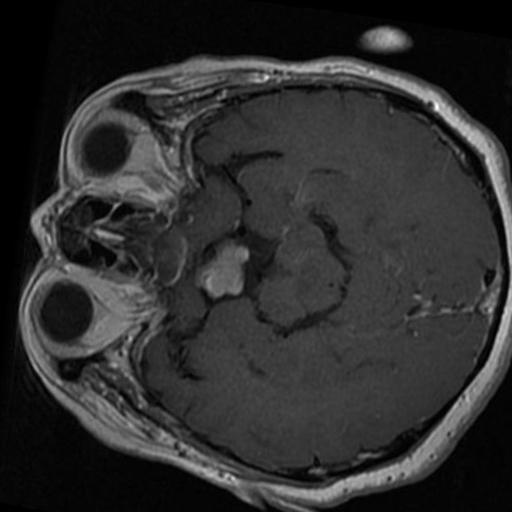
Label: brain_tumor